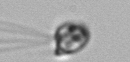
Label: flagellate_morphotype1